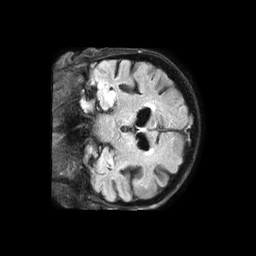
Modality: FLAIR
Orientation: coronal
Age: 80
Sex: female
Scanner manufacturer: philips
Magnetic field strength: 1.5 T
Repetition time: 6 s
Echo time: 0.1017 s